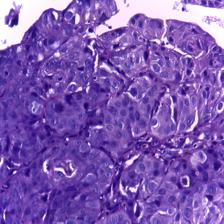
Diagnosis: OSCC